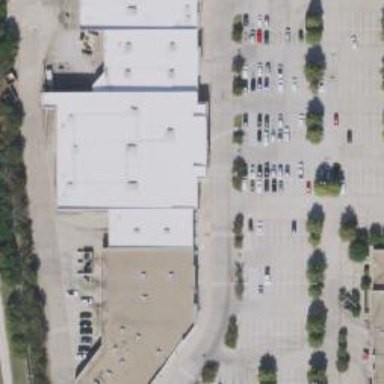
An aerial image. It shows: Department store building.